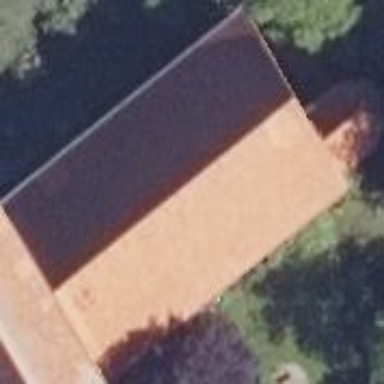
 and the overall building color is also red."